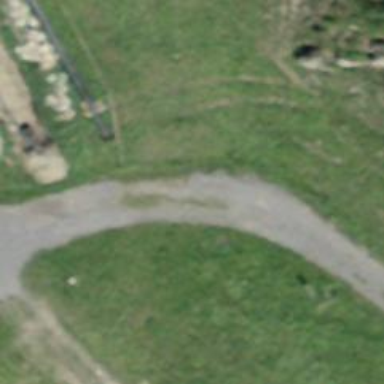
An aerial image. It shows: Track with grade 1 quality.